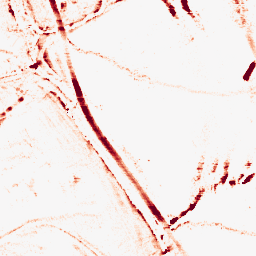
Category: morphological
Decomposition family: morphological_rect
Decomposition parameters: operation: opening
width: 10
height: 5
Upsampling method: sinc_blackman
Upsampling parameters: scale: 2
kernel_size: 8
Upsampling scale: 2